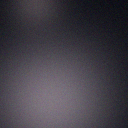
Screen state: off